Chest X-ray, AP view. Patient: 54 years old, sex F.
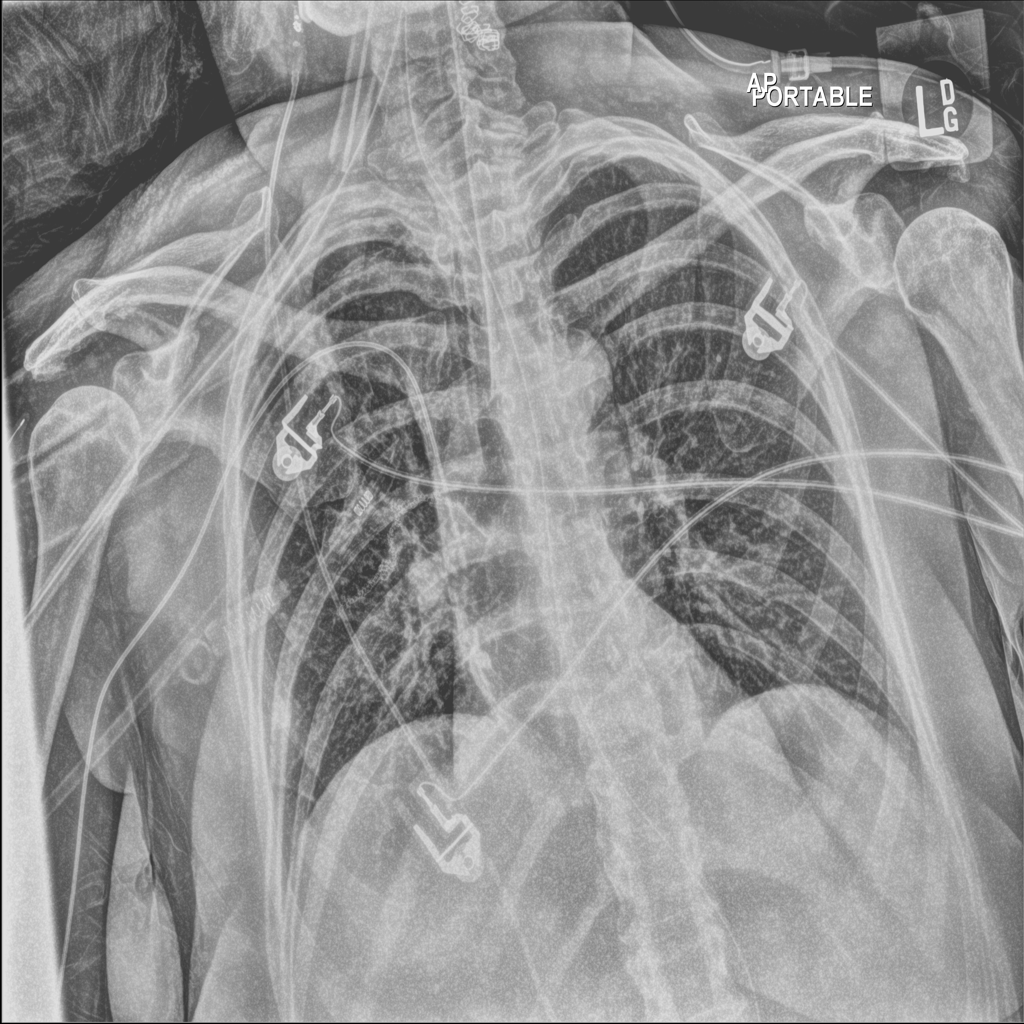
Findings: Atelectasis